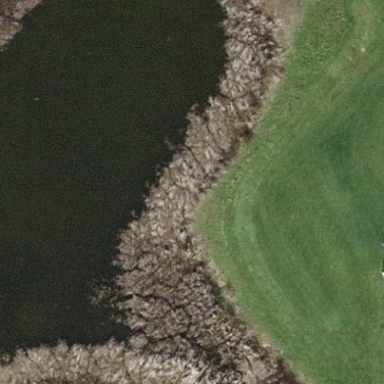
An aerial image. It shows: Water hazard on golf course. The hazard is natural water feature.